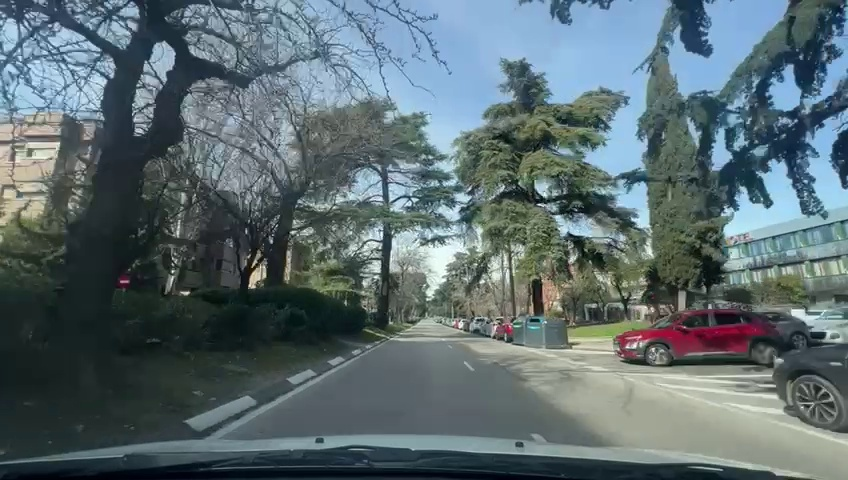
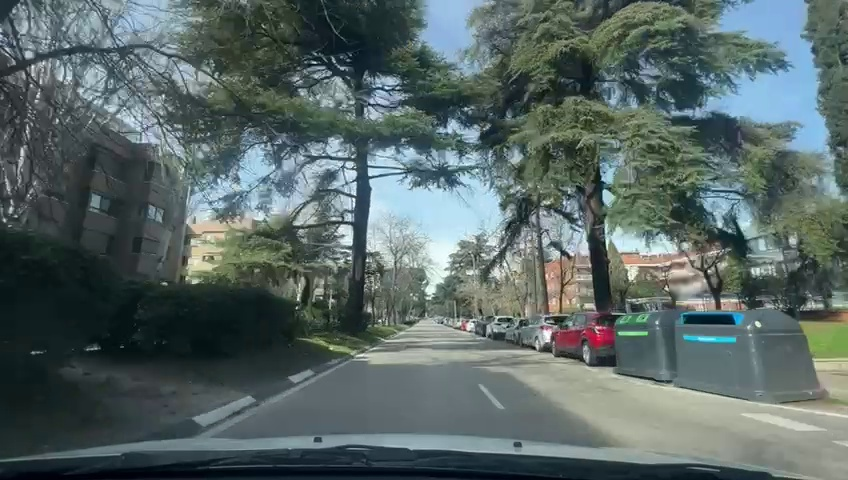
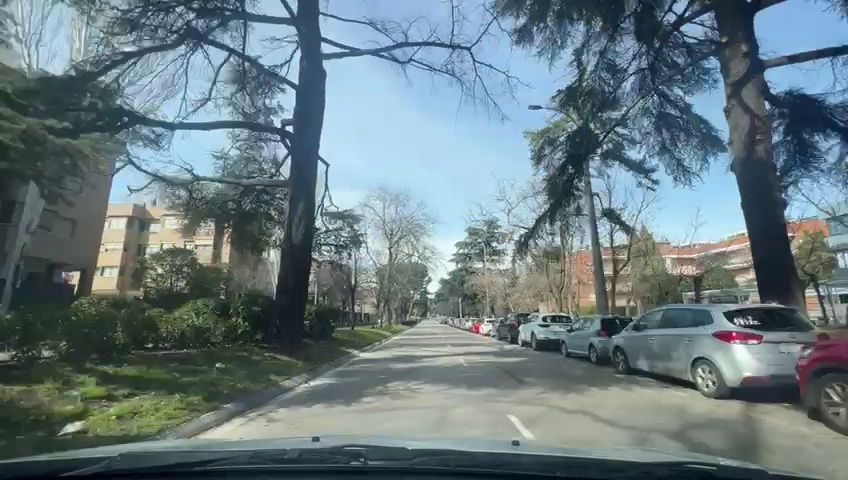
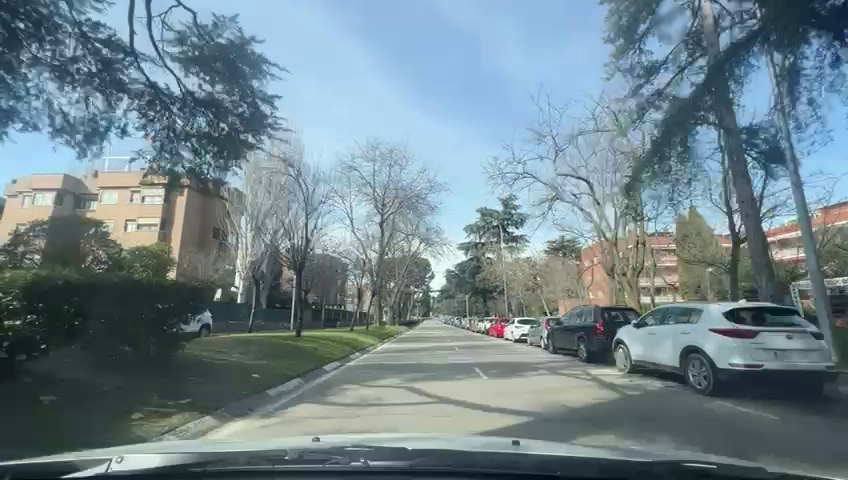
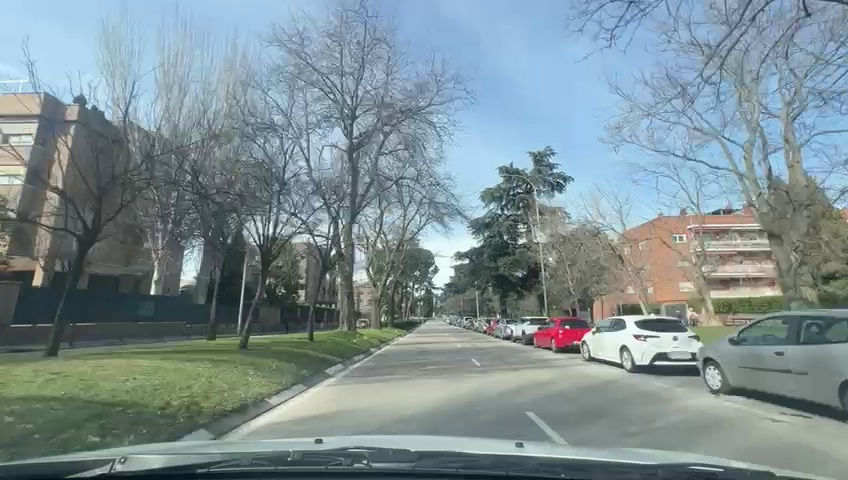
Situation: Intersection road
Question: Is there an intersection ahead in the ego direction of travel?
Answer: Yes
Reasoning: There is an intersection visible ahead

Situation: Intersection road
Question: Do lane markings remain continuous through the intersection in the ego lane?
Answer: No
Reasoning: The markings are in the lane adjacent to the ego lane

Situation: Intersection road
Question: Is there a visible gap or discontinuity in the ego lane markings?
Answer: No
Reasoning: The lane markings are visible within the intersection area

Situation: Intersection road
Question: Do lane markings from two different lanes converge into a single lane?
Answer: No
Reasoning: Only one lane merge into one lane